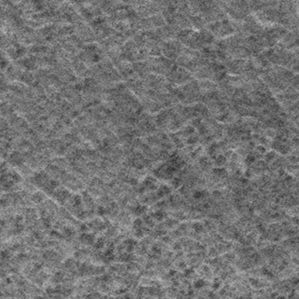
Label: frost